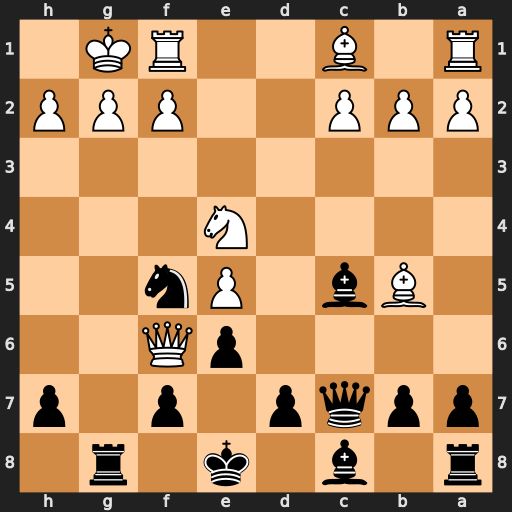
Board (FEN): r1b1k1r1/ppqp1p1p/4pQ2/1Bb1Pn2/4N3/8/PPP2PPP/R1B2RK1
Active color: b
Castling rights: q
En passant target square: -
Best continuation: Be7 Nd6+ Qxd6 Qxf5 Qd5